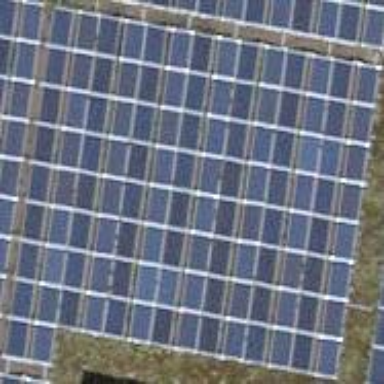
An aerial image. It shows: Solar power generator.